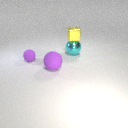
small yellow metal cube above large cyan metal sphere